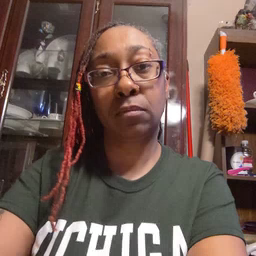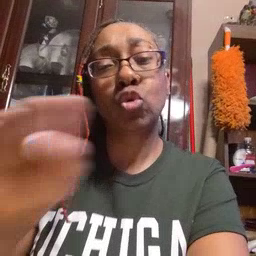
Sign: shoe